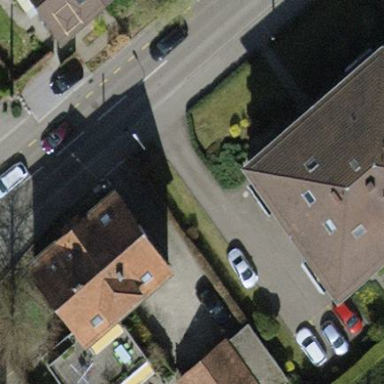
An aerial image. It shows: Gabled roof apartment building with tile roofing.